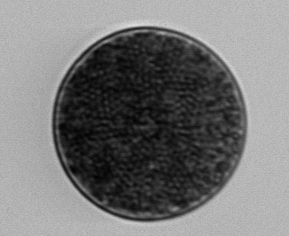
Label: Coscinodiscus